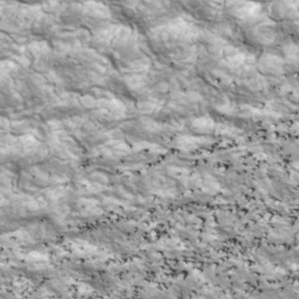
Label: non_frost